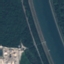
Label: River